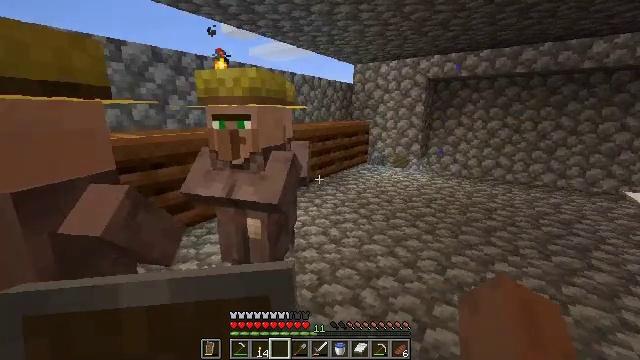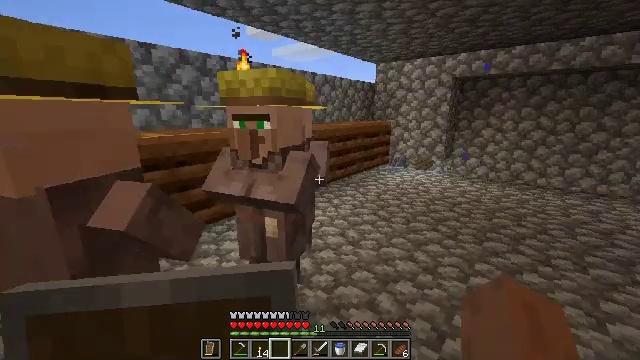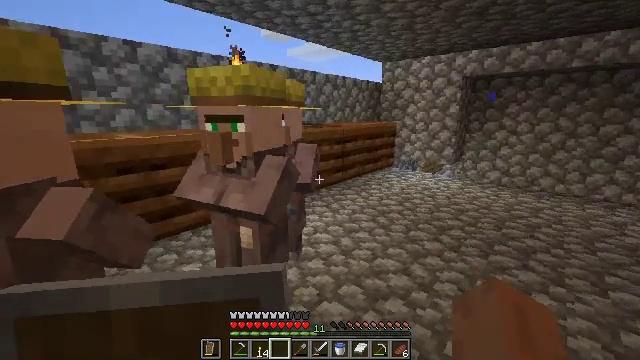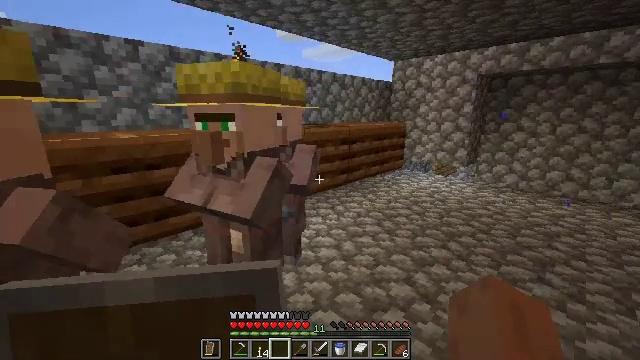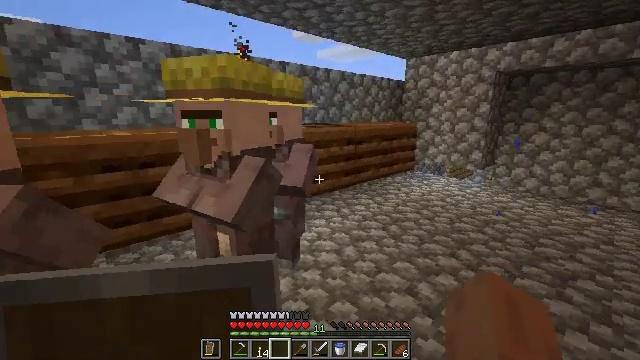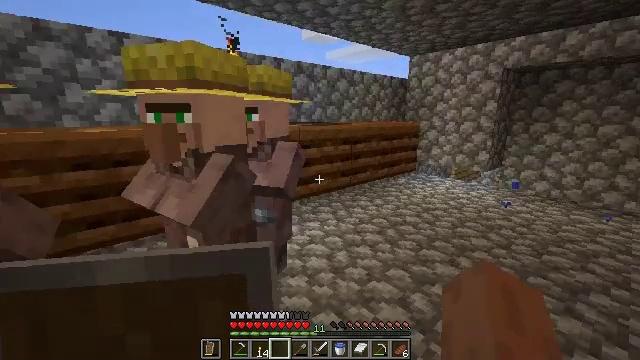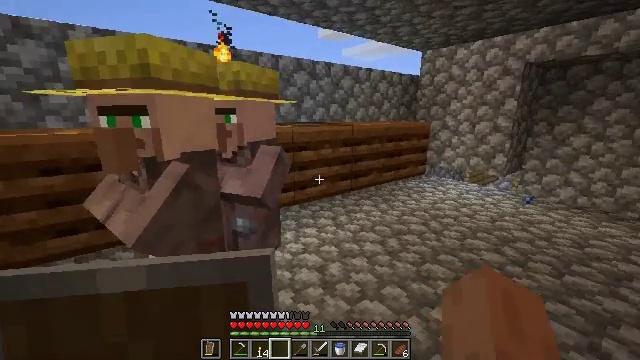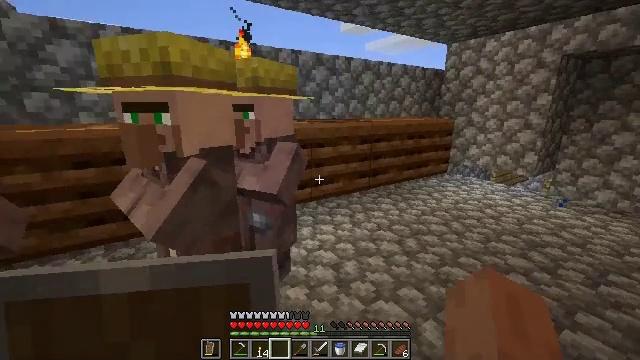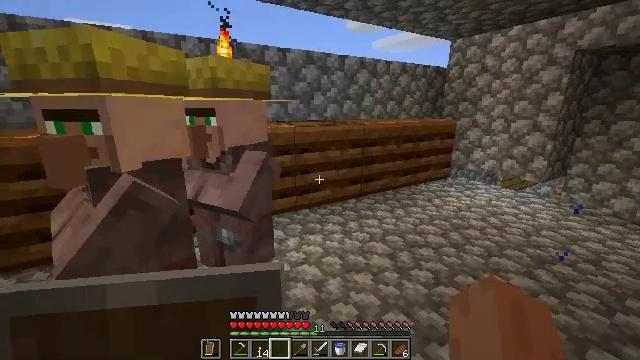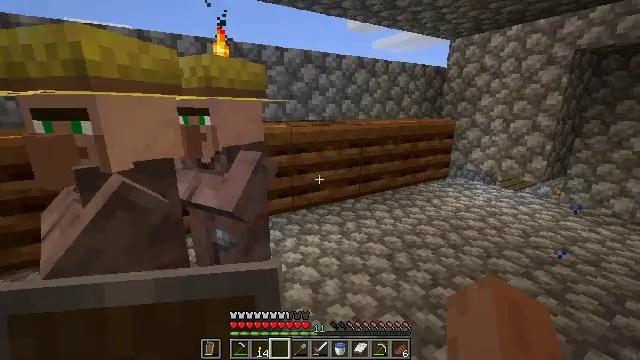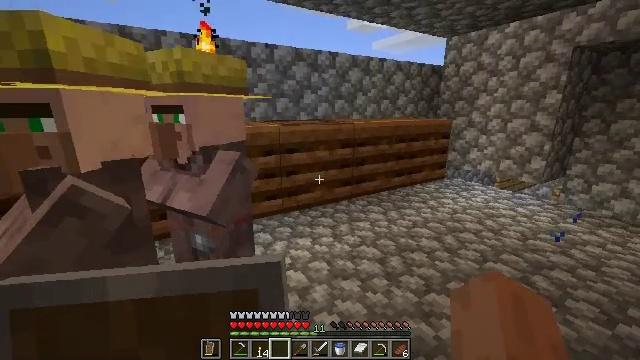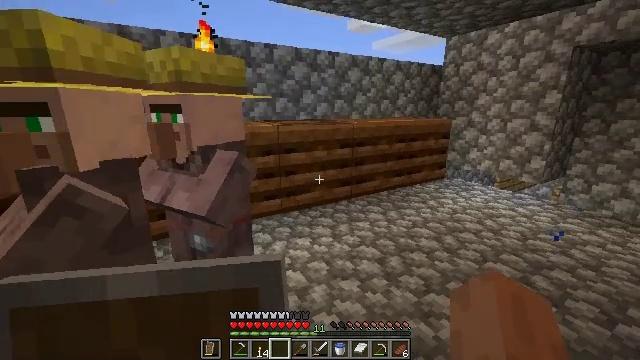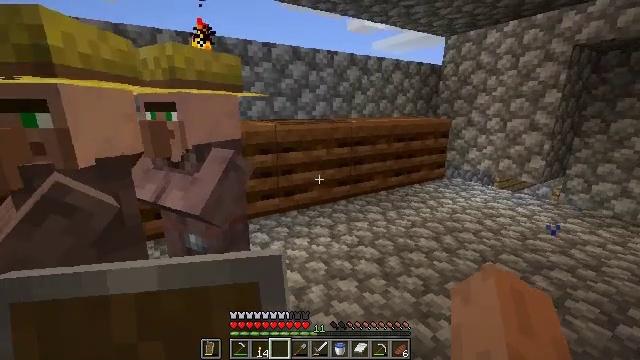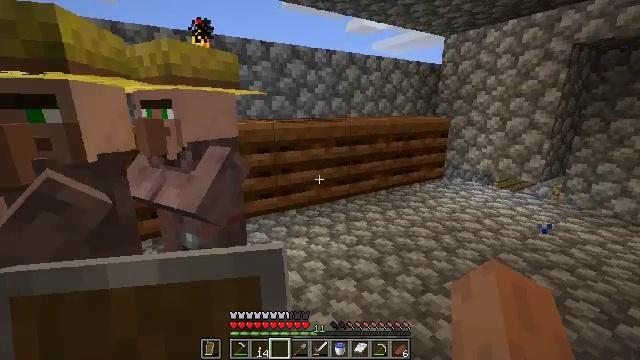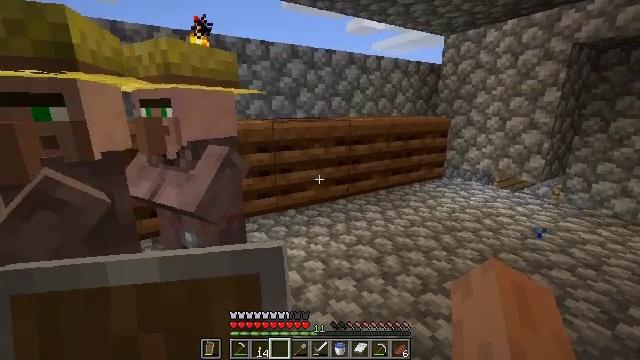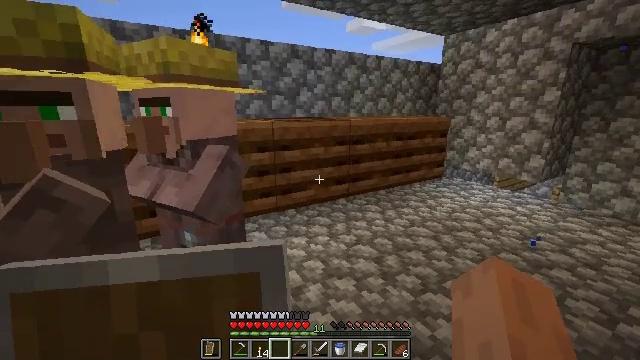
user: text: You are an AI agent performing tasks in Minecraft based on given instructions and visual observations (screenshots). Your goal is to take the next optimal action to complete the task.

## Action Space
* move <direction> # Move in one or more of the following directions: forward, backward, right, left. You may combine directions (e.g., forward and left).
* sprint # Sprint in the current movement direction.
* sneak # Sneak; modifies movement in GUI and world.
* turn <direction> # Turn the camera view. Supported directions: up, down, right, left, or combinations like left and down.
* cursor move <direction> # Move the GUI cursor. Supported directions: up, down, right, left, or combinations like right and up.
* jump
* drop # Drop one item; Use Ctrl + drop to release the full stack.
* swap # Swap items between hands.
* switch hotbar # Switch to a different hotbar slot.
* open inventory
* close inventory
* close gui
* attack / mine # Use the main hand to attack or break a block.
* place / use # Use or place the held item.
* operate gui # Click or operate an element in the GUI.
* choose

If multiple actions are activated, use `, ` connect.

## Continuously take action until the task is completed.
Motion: motion action
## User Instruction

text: Use the crafting table to make a cobblestone slab.
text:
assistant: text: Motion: move forward and move right, turn left
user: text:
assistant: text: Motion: move forward and move right, turn left
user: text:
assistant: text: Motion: move forward and move right, turn left
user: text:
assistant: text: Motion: move forward and move right, turn left
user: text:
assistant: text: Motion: move forward and move right, turn left
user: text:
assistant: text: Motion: move forward and move right, turn left
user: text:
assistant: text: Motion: move forward and move right, turn left
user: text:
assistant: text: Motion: move forward and move right, turn left
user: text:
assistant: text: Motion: no_op
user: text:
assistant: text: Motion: no_op
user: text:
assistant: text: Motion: no_op
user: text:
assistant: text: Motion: no_op
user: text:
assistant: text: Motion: no_op
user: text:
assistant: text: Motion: no_op
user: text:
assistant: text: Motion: no_op
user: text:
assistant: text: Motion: no_op
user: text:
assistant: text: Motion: no_op
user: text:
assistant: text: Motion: no_op
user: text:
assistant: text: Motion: no_op
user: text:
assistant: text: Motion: no_op
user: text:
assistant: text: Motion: no_op
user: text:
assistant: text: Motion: turn left
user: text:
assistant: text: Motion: turn left
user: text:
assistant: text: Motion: turn left
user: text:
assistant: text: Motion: turn left
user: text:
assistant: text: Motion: turn left
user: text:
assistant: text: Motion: move left, turn left
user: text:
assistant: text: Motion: move left
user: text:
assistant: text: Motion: move left
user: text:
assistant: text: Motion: move left